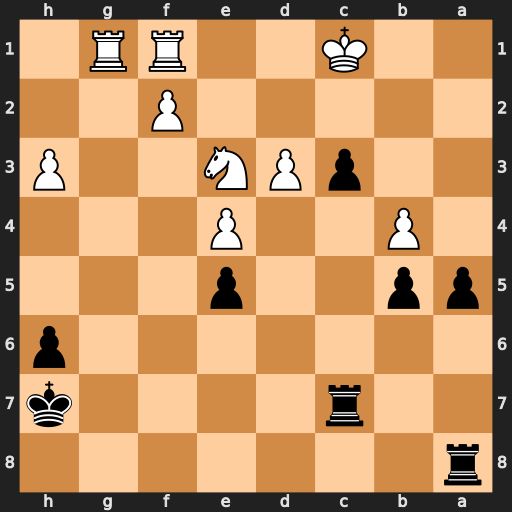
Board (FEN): r7/2r4k/7p/pp2p3/1P2P3/2pPN2P/5P2/2K2RR1
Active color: b
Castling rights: -
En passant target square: -
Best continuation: axb4 Nd5 Ra1+ Kc2 Ra2+